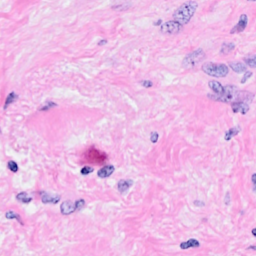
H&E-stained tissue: Breast